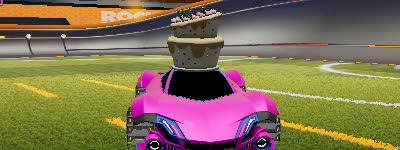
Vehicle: werewolf